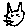
Label: cat